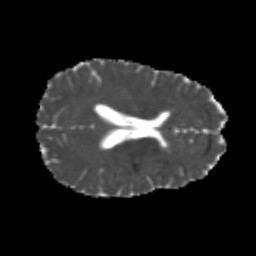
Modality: MD
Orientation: axial
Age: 21
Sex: female
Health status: healthy
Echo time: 0.074 s